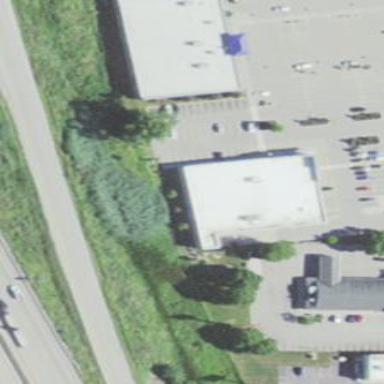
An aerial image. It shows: Retail building housing supermarket.